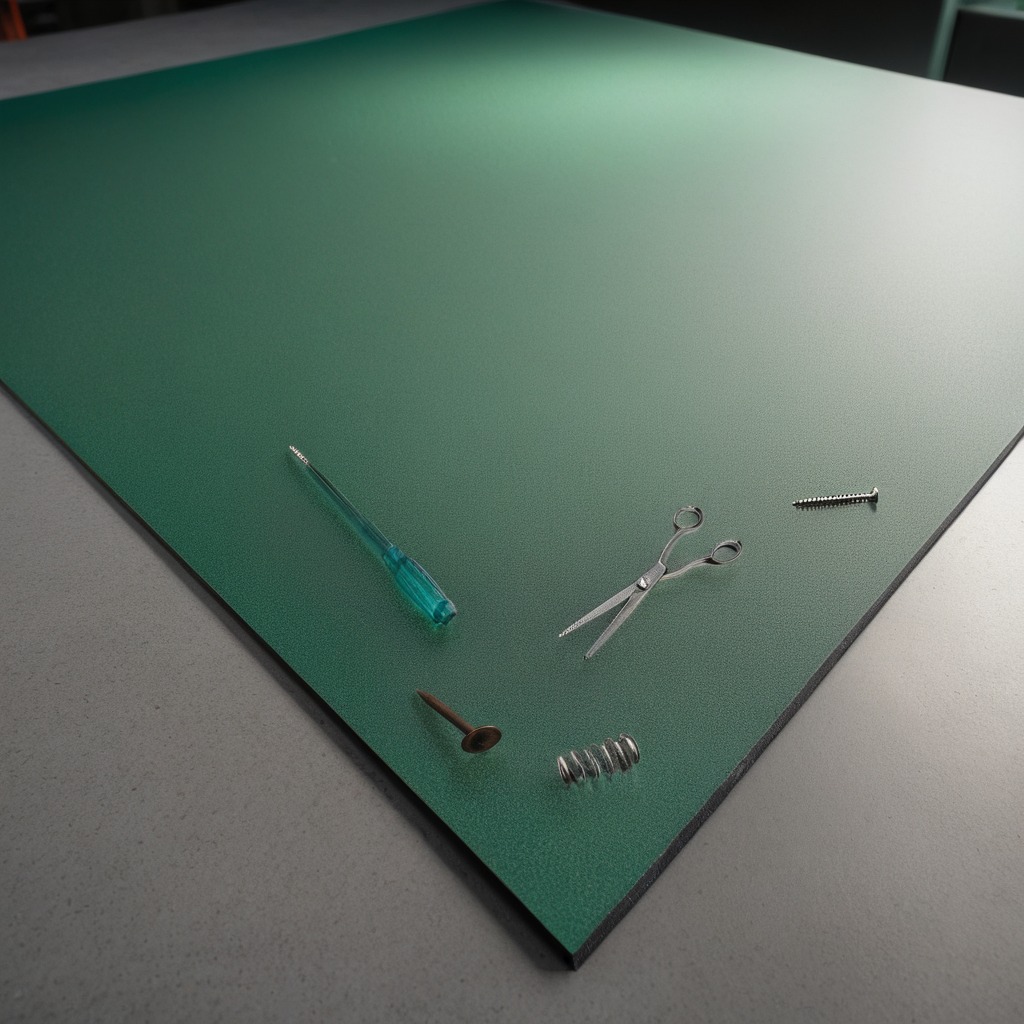
A metal machine screw, an iron nail, a coiled metal spring, a screwdriver, and a pair of scissors are lying on a clean granite tabletop.